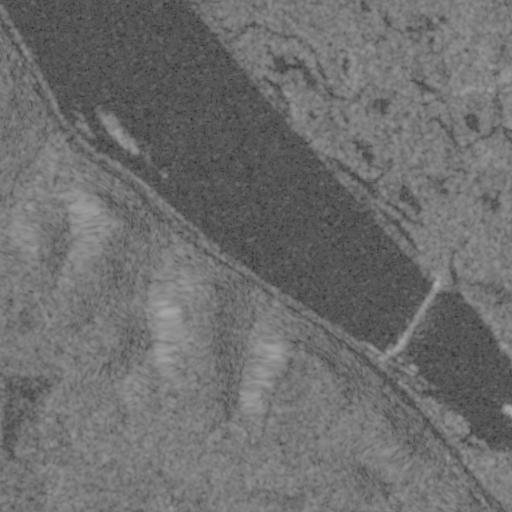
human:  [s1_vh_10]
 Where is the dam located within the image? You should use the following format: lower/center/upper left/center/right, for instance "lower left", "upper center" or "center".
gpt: The dam is located in the lower right of the image.
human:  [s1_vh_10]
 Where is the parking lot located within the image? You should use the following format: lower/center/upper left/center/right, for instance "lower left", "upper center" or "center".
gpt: The parking lot is located in the upper left of the image.
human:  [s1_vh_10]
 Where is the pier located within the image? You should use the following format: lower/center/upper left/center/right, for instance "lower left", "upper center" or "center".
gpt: The pier is located in the lower right of the image.
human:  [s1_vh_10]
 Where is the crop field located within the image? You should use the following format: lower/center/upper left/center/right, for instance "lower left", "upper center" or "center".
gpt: There is no crop field in the image.

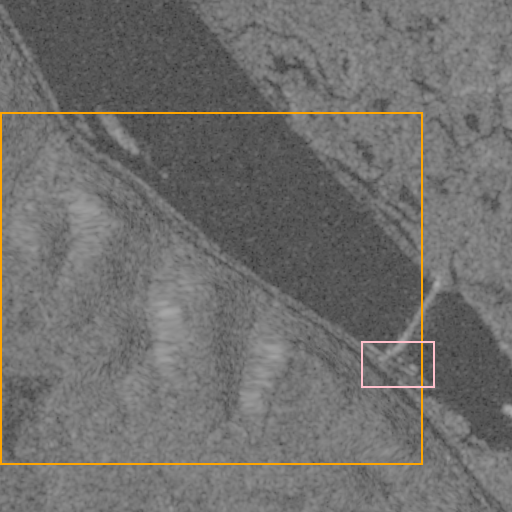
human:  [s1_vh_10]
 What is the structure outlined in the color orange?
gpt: The structure outlined in orange is a park.
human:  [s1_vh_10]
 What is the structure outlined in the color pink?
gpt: The structure outlined in pink is a pier.
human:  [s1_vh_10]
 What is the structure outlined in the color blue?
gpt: There is no blue outline.